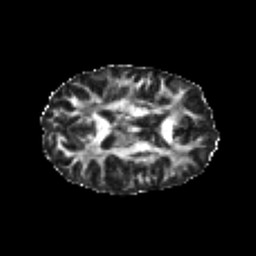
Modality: FA
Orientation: axial
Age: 24
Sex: female
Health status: healthy
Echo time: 0.074 s